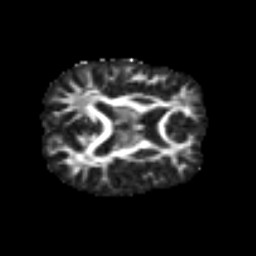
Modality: FA
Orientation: axial
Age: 52
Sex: male
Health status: ill
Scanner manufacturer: siemens
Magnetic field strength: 3 T
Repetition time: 8.7 s
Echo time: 0.11 s